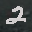
Label: 2